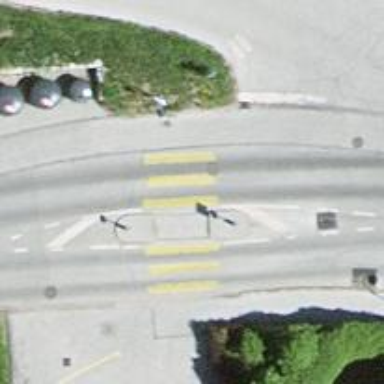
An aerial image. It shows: Zebra crossing with island in the middle. The crossing is marked with zebra markings.